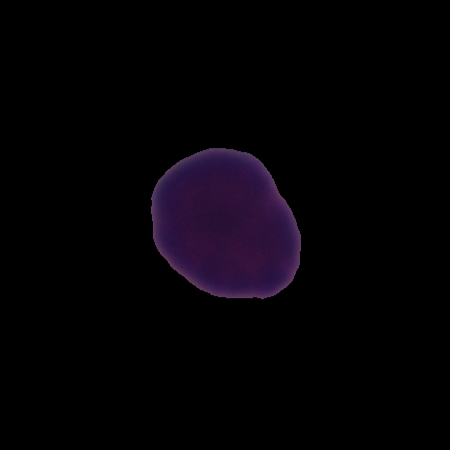
Label: healthy